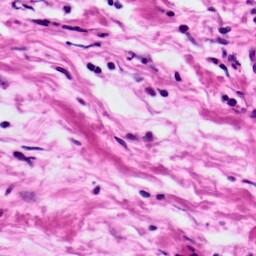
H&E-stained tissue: Ovarian